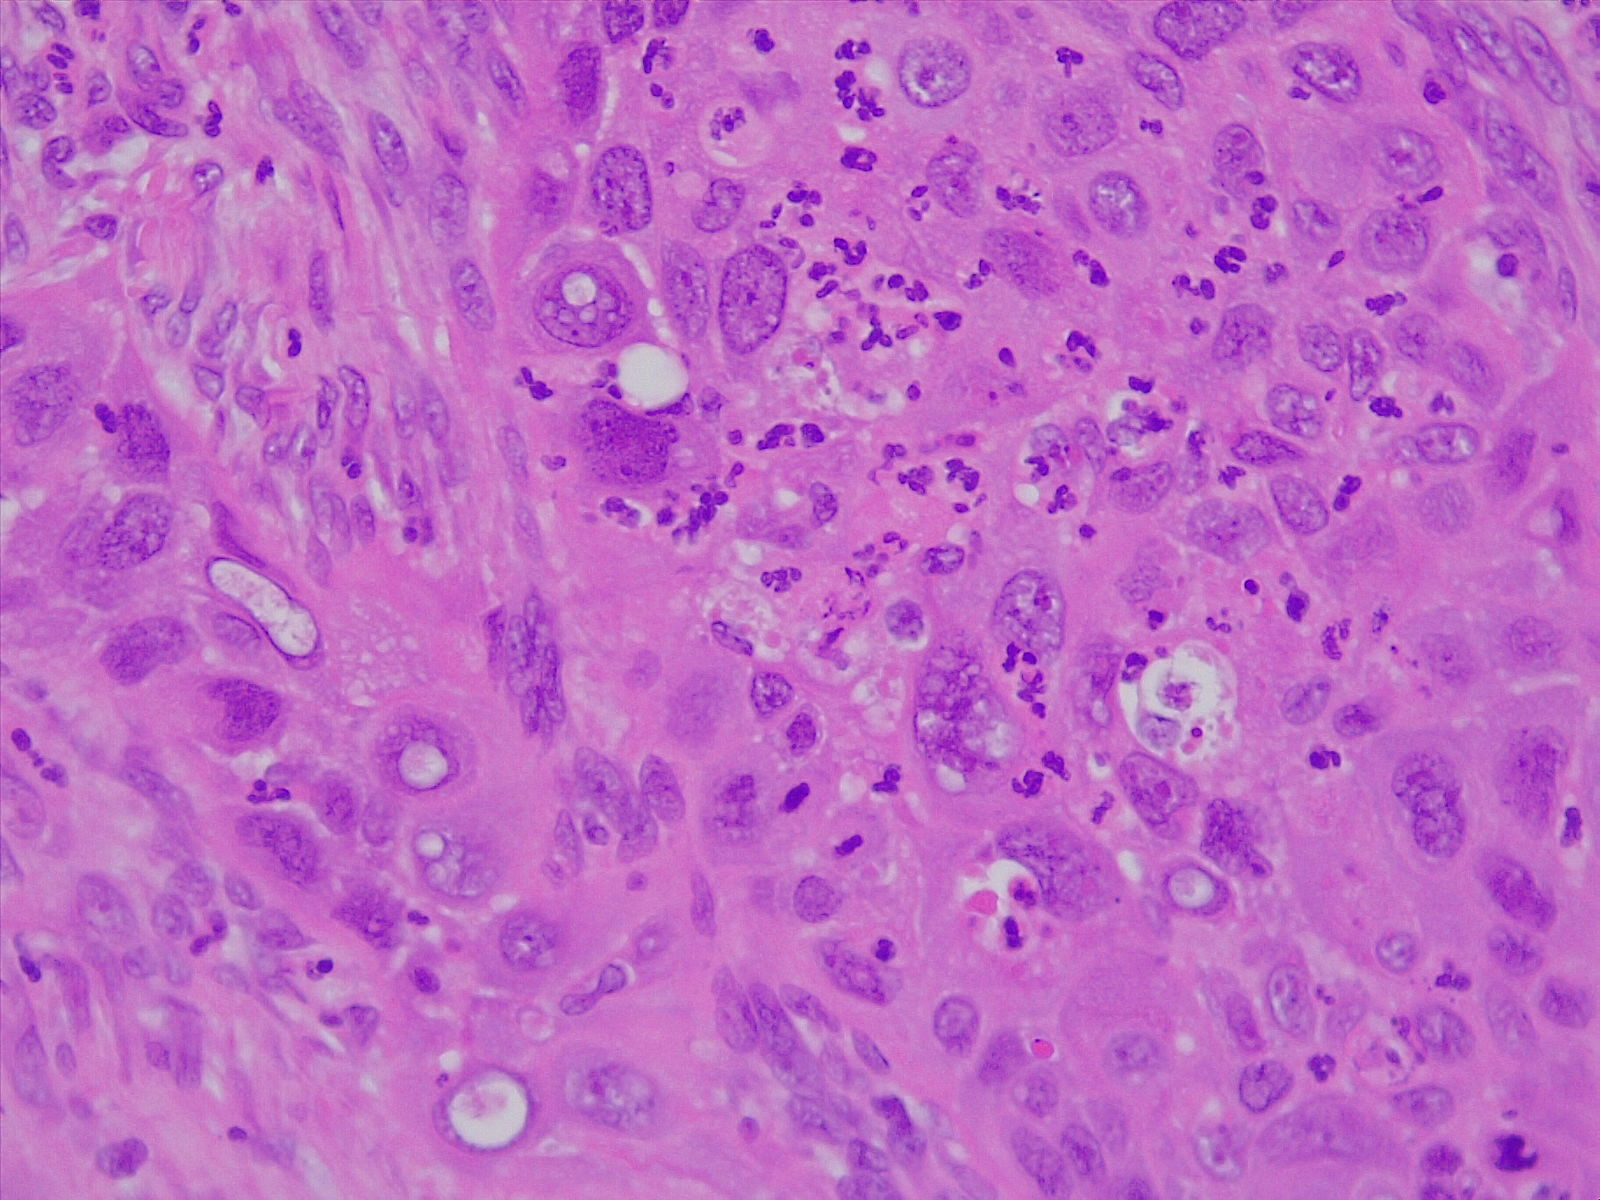
Label: lung squamous cell carcinoma, well differentiated